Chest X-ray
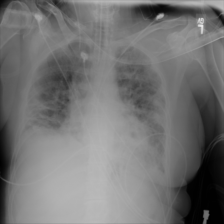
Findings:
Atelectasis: negative
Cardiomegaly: negative
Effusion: negative
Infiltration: negative
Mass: negative
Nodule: negative
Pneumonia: negative
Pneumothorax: negative
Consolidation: negative
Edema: negative
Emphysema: negative
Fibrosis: negative
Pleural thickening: negative
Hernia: negative